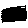
Label: line